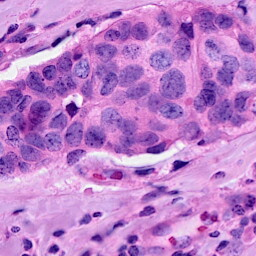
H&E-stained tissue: Breast